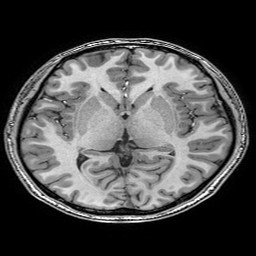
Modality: T1w
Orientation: coronal
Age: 20
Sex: male
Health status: healthy